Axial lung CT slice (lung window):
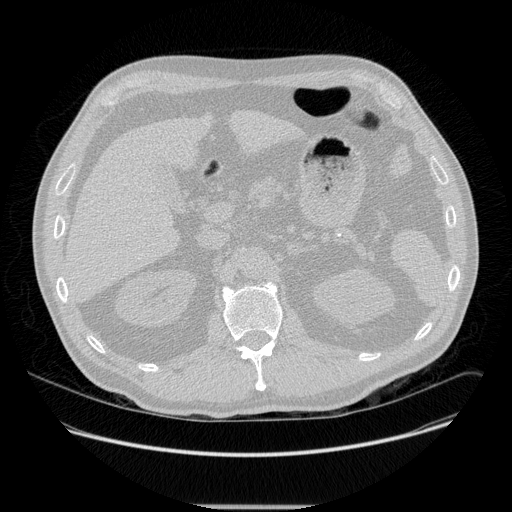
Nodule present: no